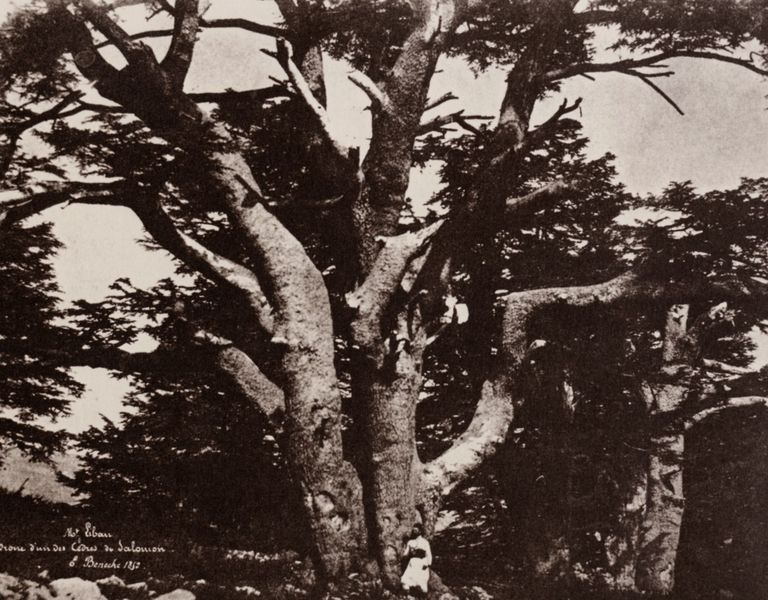
Titel: Libanon-Gebirge. Stamm einer der Zedern Salomons
Künstler: E. Benecke
Schlagwörter: baum, berg, blätter, dunkel, felsen, himmel, laub, mann, schatten, weiß, bäume, landschaft, äste, braun, frau, grau, hell, holz, kleid, licht, schwarz, gras, gürtel, wiese, alt, mensch, stehen, stein, steine, signatur, ast, baumstamm, feld, hügel, natur, stamm, zweige, sonne, figur, gewand, blatt, person, pflanze, krone, garten, schrift, studie, afrika, fels, herde, klein, massiv, signiert, sepia, lehnen, querformat, stämme, dick, nahaufnahme, symmetrie, inschrift, baumkrone, exotisch, foto, fotografie, photographie, südsee, unterschrift, zweig, groß, schwarz weiss, titel, text, beschriftung, nadelbaum, tanne, photo, geäst, rinde, struktur, sonnenschein, knorrig, zeder, postkarte, gruß, arabien, bildunterschrift, ägypten, figut, mächtig, fez, borke, weisses kleid, verwunden, salomon, alter baum, massig, affenbrotbaum, baumstudie, bäumre, elefantenbaum, liban, libanon, 1852, widmung#, originalwerk, gruß karte